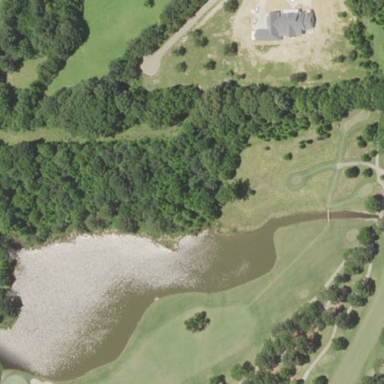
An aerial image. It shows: Picturesque scene of golf course with lateral water hazard.